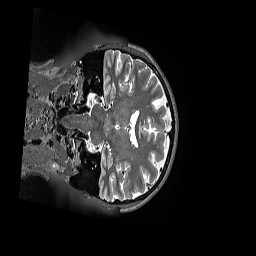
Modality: T2w
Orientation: coronal
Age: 59
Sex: female